Question:
'''
<!DOCTYPE html PUBLIC "-//W3C//DTD XHTML 1.0 Transitional//EN" "http://www.w3.org/TR/xhtml1/DTD/xhtml1-transitional.dtd">
<html xmlns="http://www.w3.org/1999/xhtml" dir="ltr">
<head>
<script src="http://ajax.googleapis.com/ajax/libs/jquery/1.4.0/jquery.min.js" type="text/javascript"></script>
<style type="text/css">
.connection {
cursor:pointer;
display:block;
height:80px;
position:absolute;
width:50px;
}
.ui-widget-content {
color:#FFFFFF;
}
.ui-corner-all {
-moz-border-radius:6px 6px 6px 6px;
}
.ui-widget-content {
background:url("images/ui-bg_inset-soft_25_000000_1x100.png") repeat-x scroll 50% bottom #000000;
border:1px solid #666666;
color:#FFFFFF;
}
.ui-widget {
font-family:Segoe UI,Arial,sans-serif;
font-size:1.1em;
}
.con-text {
font-size:0.7em;
margin-top:-0.7em;
padding:2px;
}
.conimage {
background:url("access-link-card.png") no-repeat scroll 0 0 transparent;
}
.con-icon {
margin:0 auto;
text-align:center;
z-index:100;
background: url("access-link-card.png") no-repeat;
padding-left: 34px;
}
</style>
</head>
</head>
<body>
<div class="connection ui-draggable" id="connection-581" style="left: 435px; top: 123px;">
<div class="con-icon" id="con_icon-581">
<div class="con-text ui-widget ui-widget-content ui-corner-all" id="con-text-581"> Rahul3
</div>
</div>
</div>
</body>
</html>
'''
i want this image in the left corner of div con-text or con-icon as badge,
image is coming not full size please help how the image will come in full size
regards
rahul
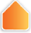
Answer: Set it as a background image and add a padding to the element so that the text appears to the right of the image:
'''
.con-text {
font-size:0.7em;
margin-top:-0.7em;
padding:2px;
background: url(your_image_url) no-repeat;
padding-left: something-greater-than-image-width px;
}
'''